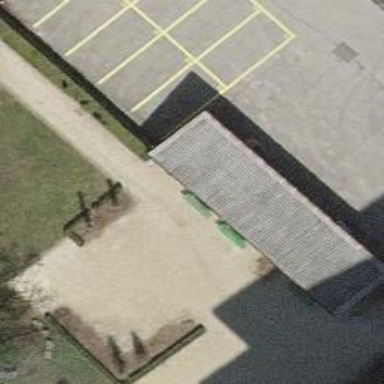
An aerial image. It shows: Bench.